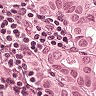
Metastatic tissue present: yes